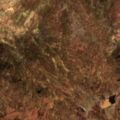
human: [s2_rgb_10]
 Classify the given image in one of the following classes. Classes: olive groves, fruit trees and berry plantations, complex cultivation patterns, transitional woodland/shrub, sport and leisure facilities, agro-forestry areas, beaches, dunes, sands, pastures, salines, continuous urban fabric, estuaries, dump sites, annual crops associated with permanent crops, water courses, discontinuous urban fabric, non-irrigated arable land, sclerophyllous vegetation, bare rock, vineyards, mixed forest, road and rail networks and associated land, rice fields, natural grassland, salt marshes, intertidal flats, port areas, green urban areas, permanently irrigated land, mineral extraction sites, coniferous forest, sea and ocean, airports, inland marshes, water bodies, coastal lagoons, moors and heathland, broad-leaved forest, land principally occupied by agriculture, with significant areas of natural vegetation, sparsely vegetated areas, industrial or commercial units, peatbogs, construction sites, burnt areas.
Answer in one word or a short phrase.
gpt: moors and heathland, peatbogs